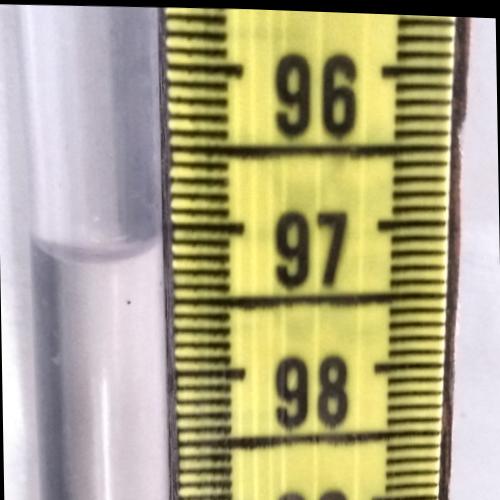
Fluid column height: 97.2 cm